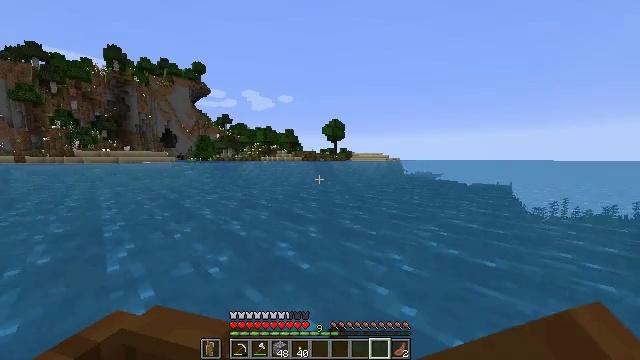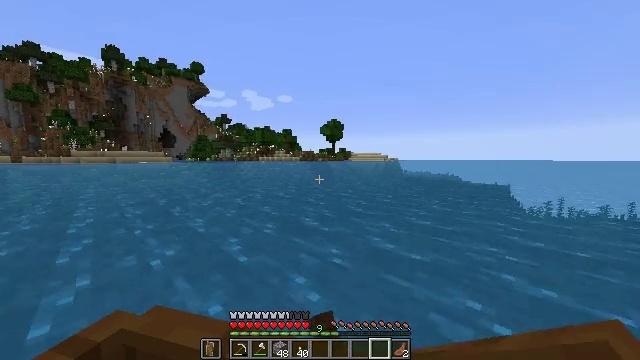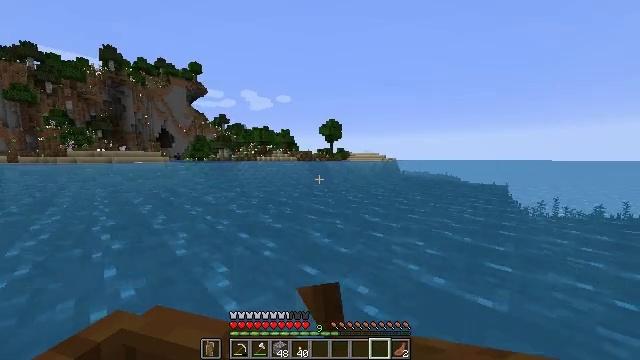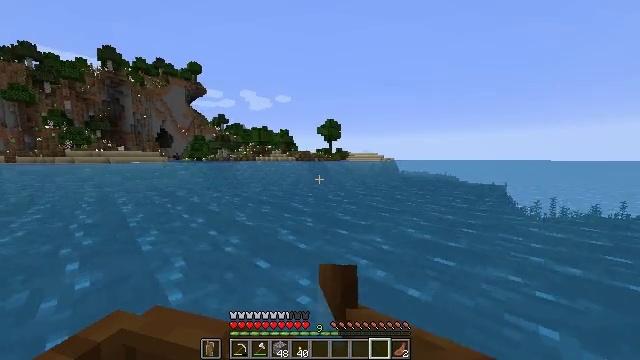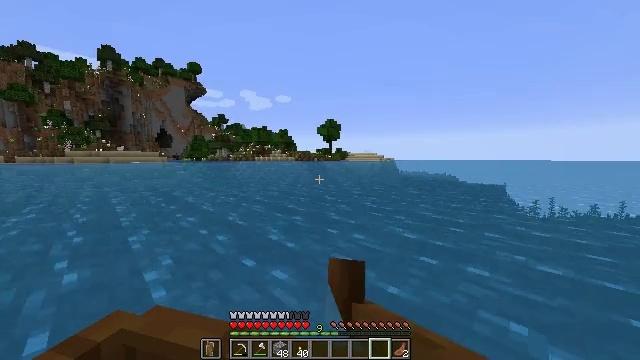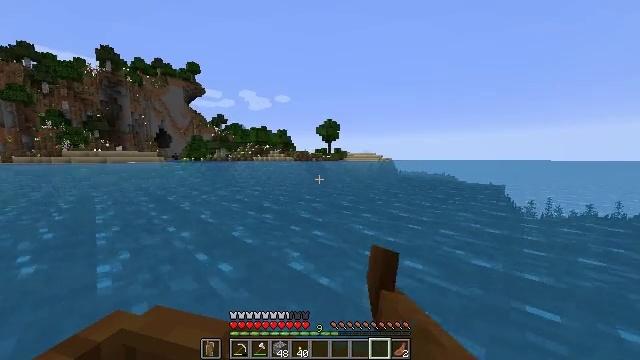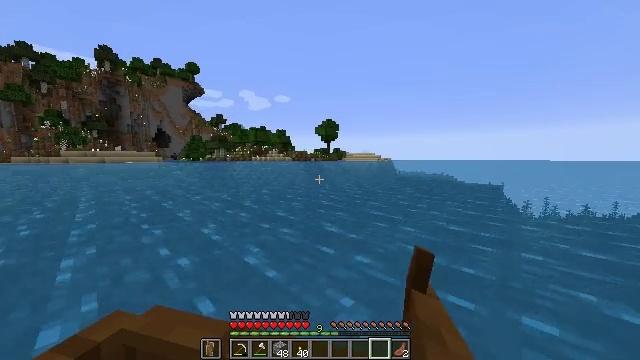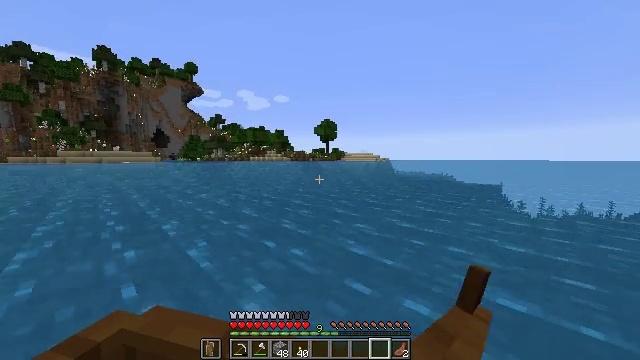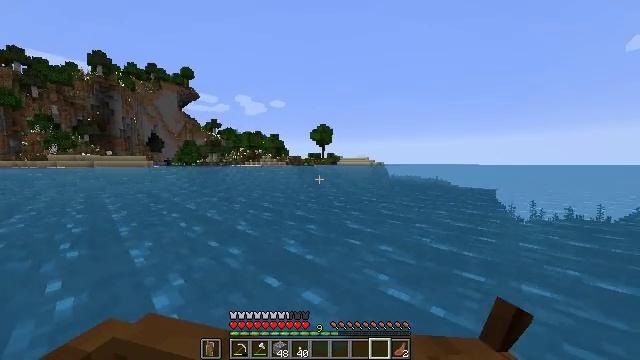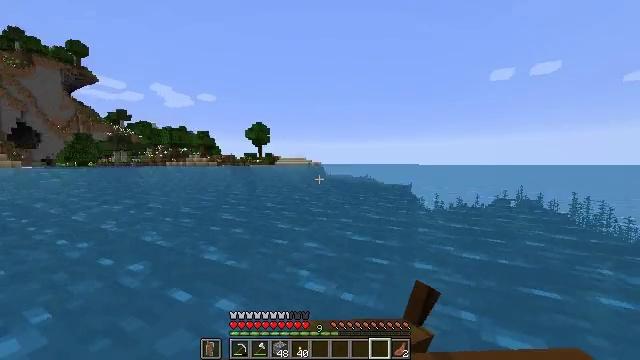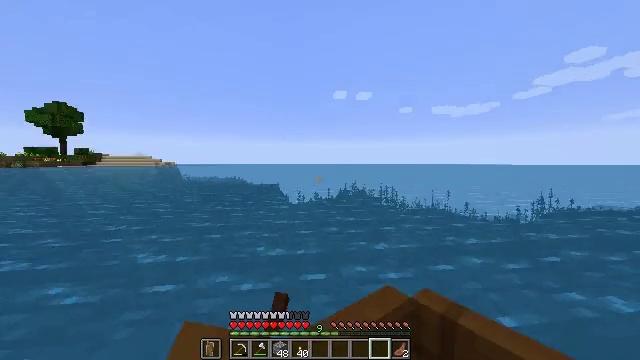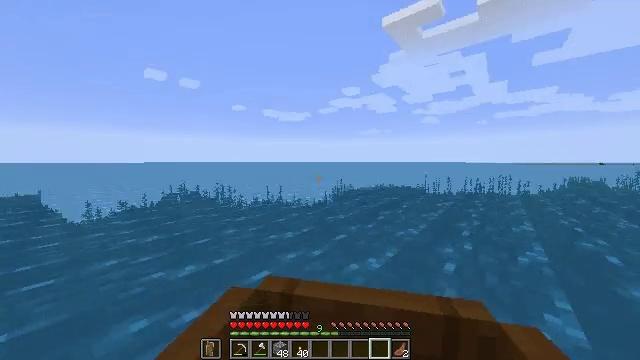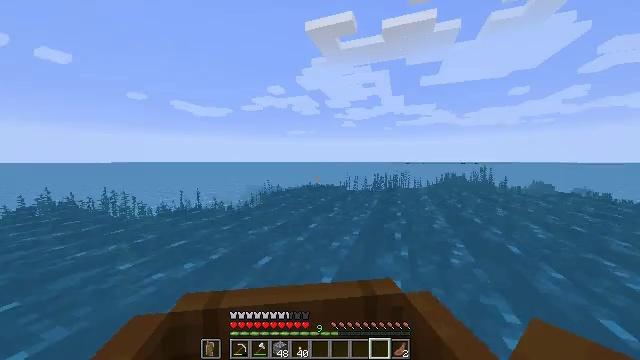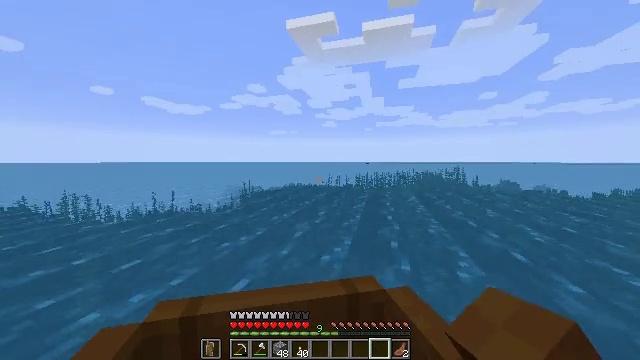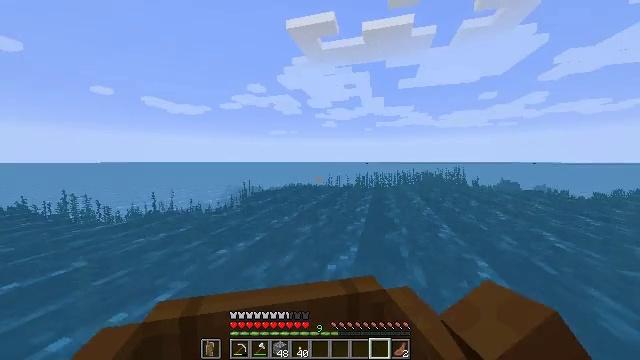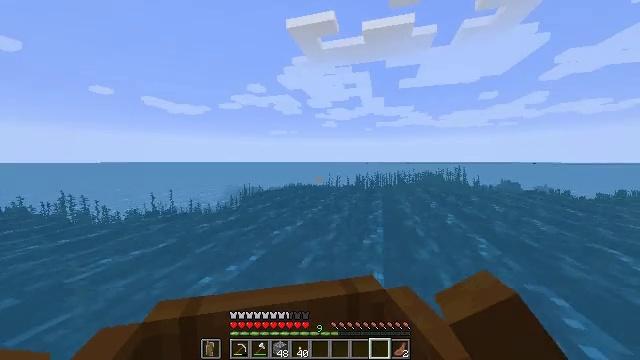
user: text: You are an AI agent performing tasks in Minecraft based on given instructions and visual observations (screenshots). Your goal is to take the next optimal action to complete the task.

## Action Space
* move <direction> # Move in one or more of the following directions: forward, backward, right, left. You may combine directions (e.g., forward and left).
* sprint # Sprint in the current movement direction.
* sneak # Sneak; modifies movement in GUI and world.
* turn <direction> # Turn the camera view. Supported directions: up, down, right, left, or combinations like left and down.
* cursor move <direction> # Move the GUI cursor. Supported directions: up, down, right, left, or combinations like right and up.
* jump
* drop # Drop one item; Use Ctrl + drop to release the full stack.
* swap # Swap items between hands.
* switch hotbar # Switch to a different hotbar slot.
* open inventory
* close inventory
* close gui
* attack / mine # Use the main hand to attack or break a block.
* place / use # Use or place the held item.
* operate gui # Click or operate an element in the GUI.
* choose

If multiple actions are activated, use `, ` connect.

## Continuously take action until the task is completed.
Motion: motion action
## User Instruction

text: Mine the kelp plant underwater.
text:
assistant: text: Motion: move forward, sprint
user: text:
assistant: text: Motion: move forward, sprint
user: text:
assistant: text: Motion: move forward, sprint
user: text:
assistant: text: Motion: move forward, sprint
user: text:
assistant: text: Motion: move forward, sprint
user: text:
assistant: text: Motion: move forward, sprint
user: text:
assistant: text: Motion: move forward, sprint
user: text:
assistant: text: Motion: move forward, sprint, turn up
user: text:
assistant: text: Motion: move forward, sprint, turn right
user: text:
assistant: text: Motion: move forward, sprint, turn right
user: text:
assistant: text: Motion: move forward, sprint, turn right
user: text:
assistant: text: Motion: move forward, sprint, turn right
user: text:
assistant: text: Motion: move forward, sprint, turn right
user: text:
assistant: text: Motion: move forward, sprint
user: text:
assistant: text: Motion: move forward, sprint
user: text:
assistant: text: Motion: move forward, sprint
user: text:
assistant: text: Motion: move forward, sprint
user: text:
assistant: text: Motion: move forward, sprint
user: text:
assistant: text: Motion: move forward, sprint
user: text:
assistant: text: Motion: move forward, sprint, turn left
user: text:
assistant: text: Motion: move forward, sprint, turn left and down
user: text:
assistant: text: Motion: move forward, sprint, turn left and down
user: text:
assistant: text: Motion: move forward, sprint, turn left
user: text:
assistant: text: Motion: move forward, sprint, turn left and up
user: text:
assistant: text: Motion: move forward, sprint, turn left and up
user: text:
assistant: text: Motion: move forward, sprint
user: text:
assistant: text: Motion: move forward, sprint
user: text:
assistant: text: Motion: move forward, sprint
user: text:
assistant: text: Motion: move forward, sprint
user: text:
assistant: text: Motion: move forward, sprint